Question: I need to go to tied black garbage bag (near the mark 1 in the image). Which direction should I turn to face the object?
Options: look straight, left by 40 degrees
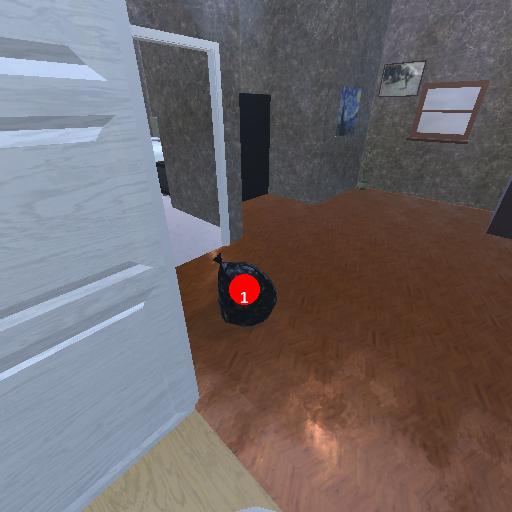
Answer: look straight